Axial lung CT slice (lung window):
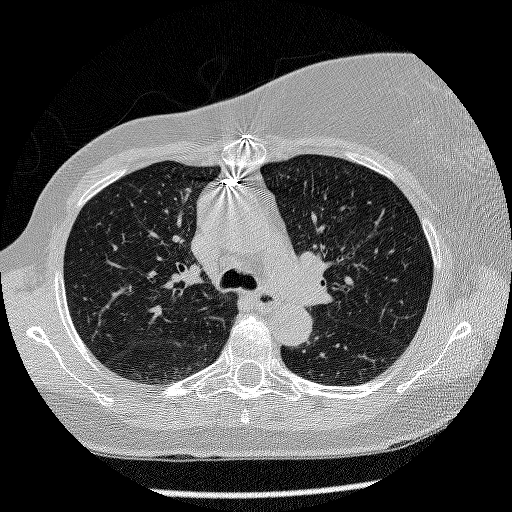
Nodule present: no